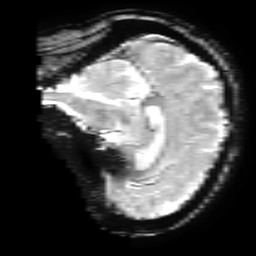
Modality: T2starw
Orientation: sagittal
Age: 42
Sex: female
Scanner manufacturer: ge
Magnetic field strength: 3 T
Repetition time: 0.65 s
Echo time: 0.02 s